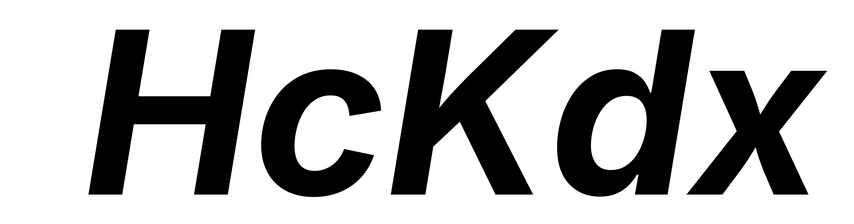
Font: Inter-Italic_Bold_Italic